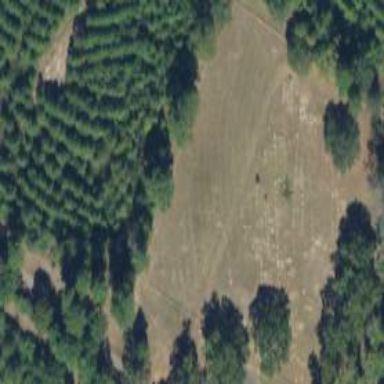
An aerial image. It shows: Graveyard area designated as cemetery.